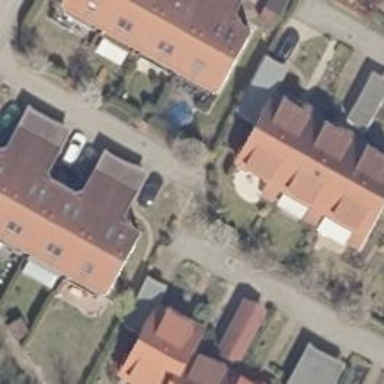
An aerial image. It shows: Living street.